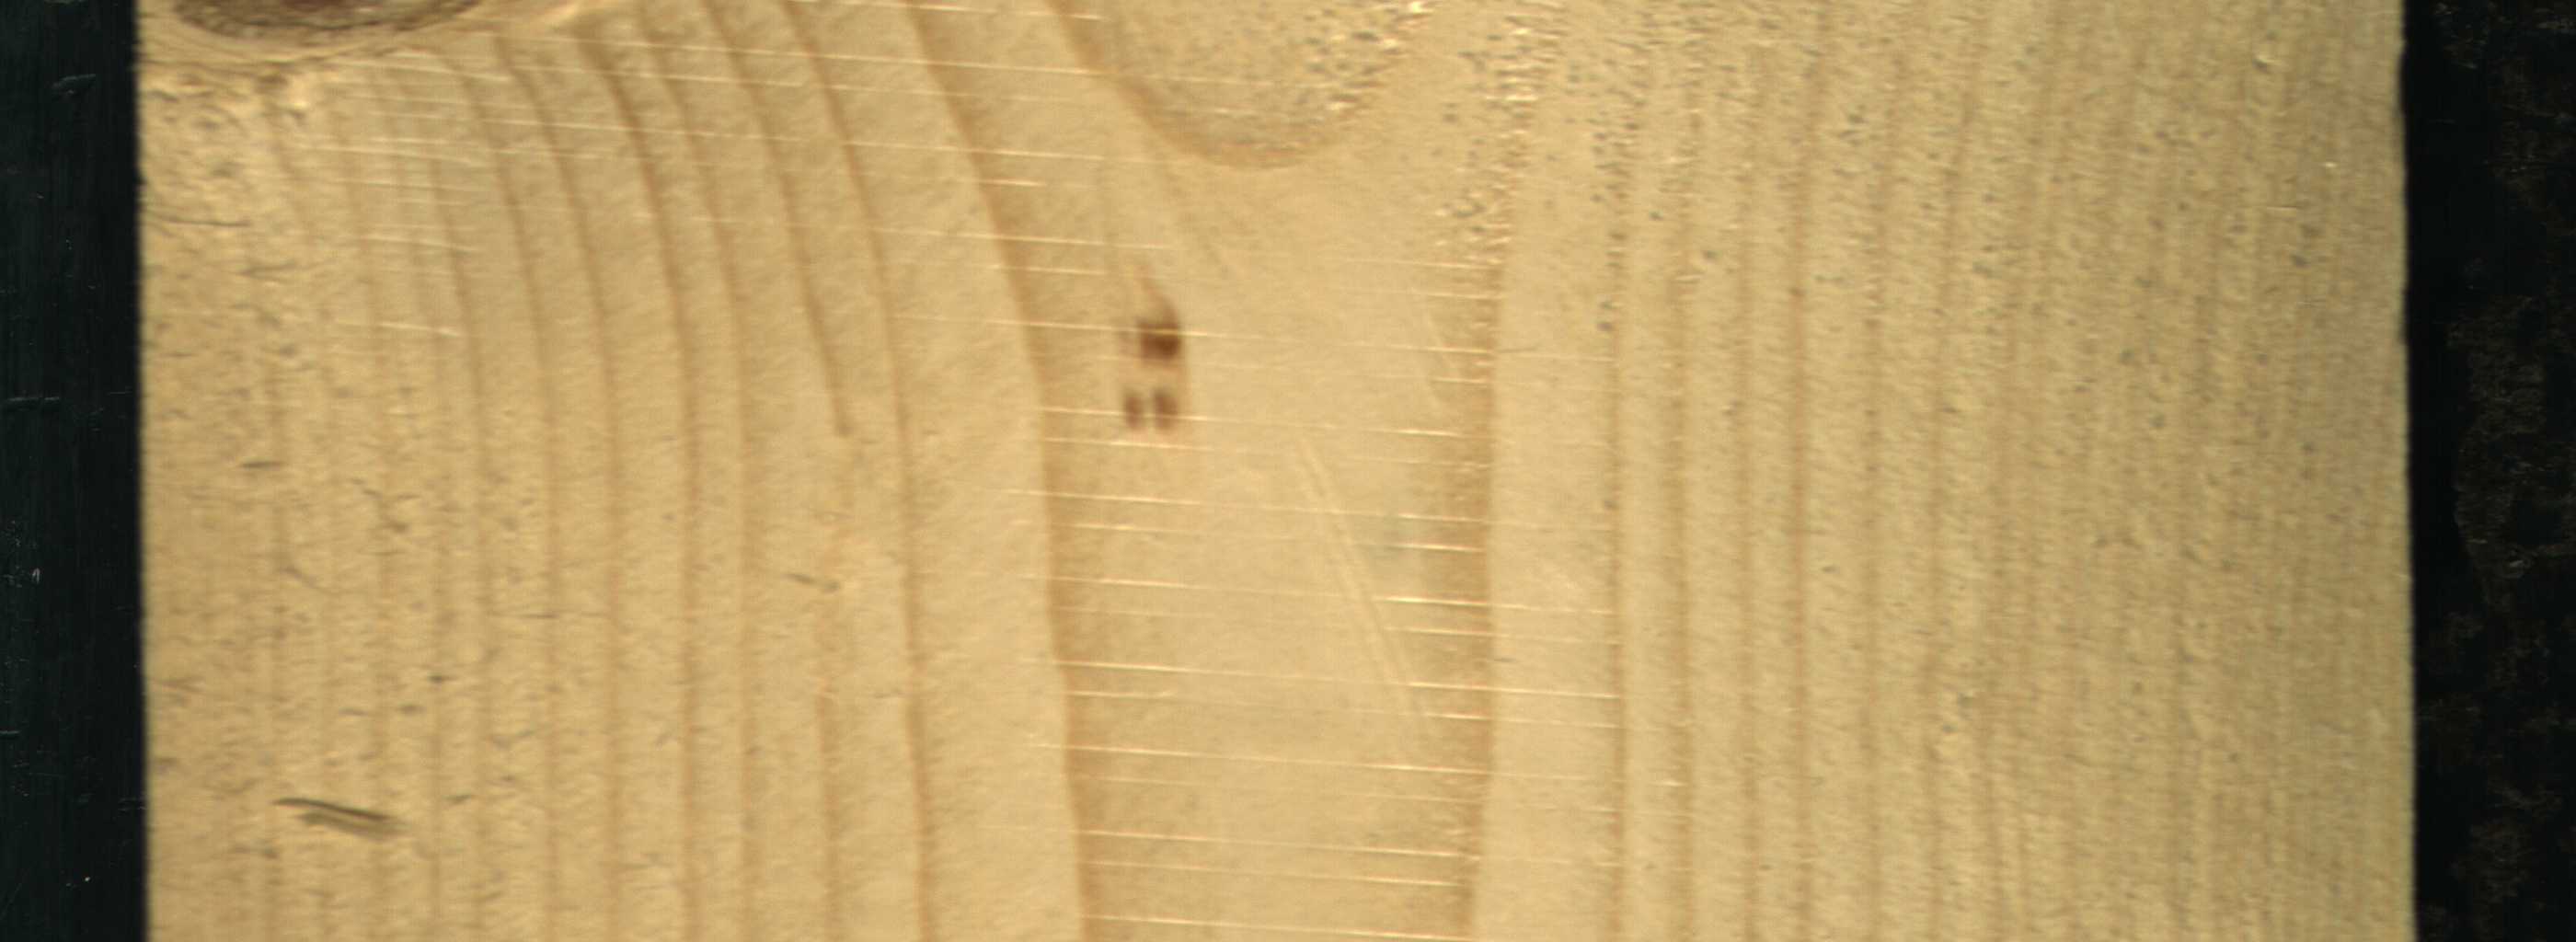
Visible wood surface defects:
resin
Live_Knot